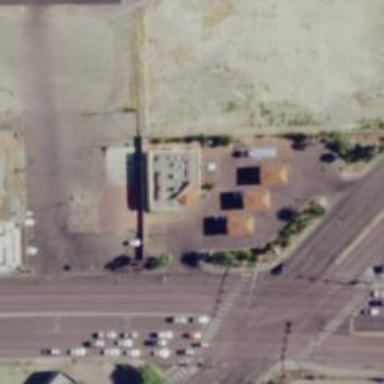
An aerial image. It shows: Convenience shop.